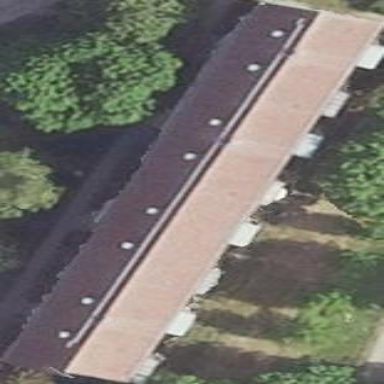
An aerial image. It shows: Gabled roof apartments building.